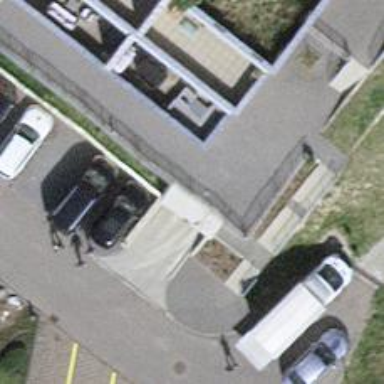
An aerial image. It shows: Parking entrance.